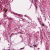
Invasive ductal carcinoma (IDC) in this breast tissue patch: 0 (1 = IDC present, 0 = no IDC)